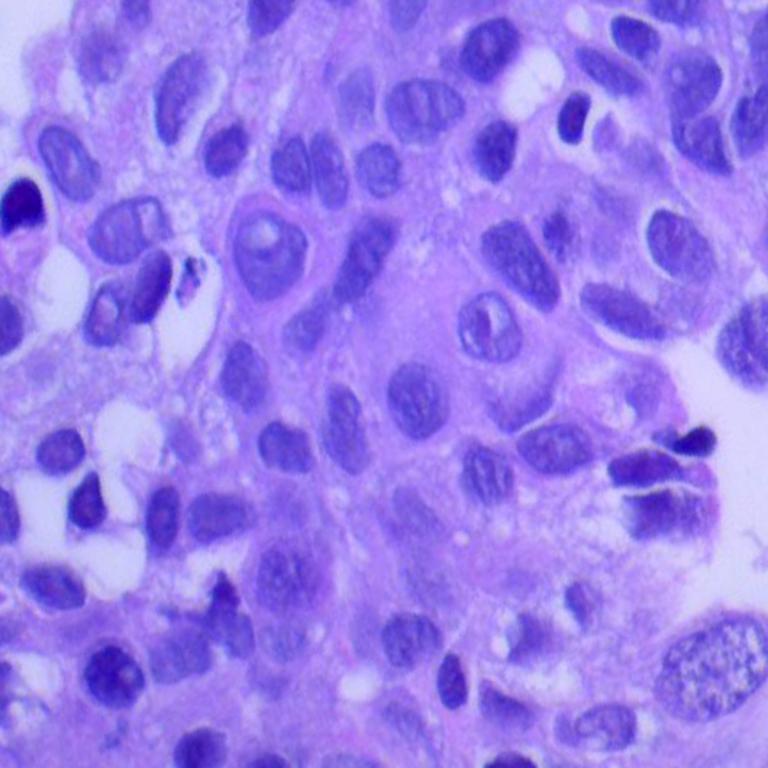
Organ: lung
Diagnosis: squamous carcinomas